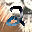
Label: 2